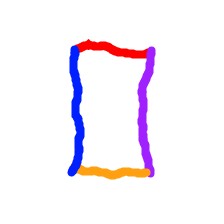
Shape: rectangle